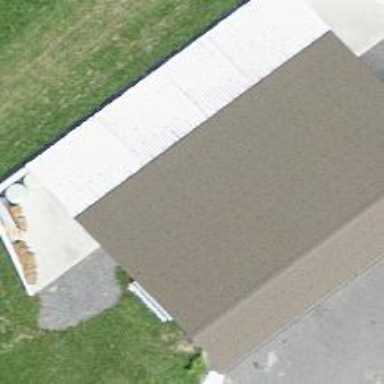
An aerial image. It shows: Barn.